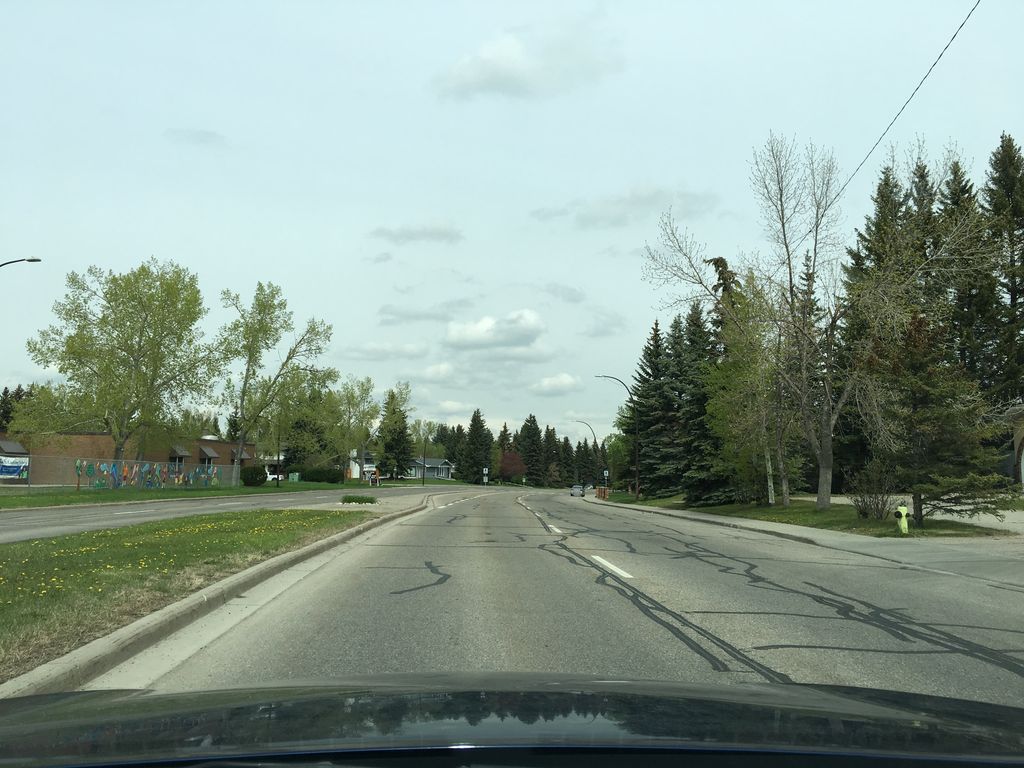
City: calgary